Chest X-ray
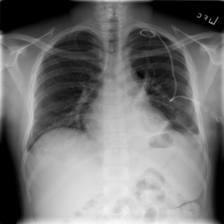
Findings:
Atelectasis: negative
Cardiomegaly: negative
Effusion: negative
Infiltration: negative
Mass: negative
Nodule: negative
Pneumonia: negative
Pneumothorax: negative
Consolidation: negative
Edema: negative
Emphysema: negative
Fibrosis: negative
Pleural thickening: negative
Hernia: negative